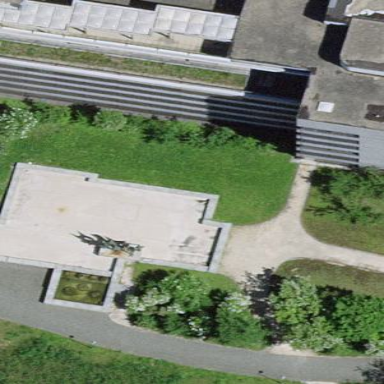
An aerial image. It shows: Beautiful fountain.